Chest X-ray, PA view. Patient: 26 years old, sex F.
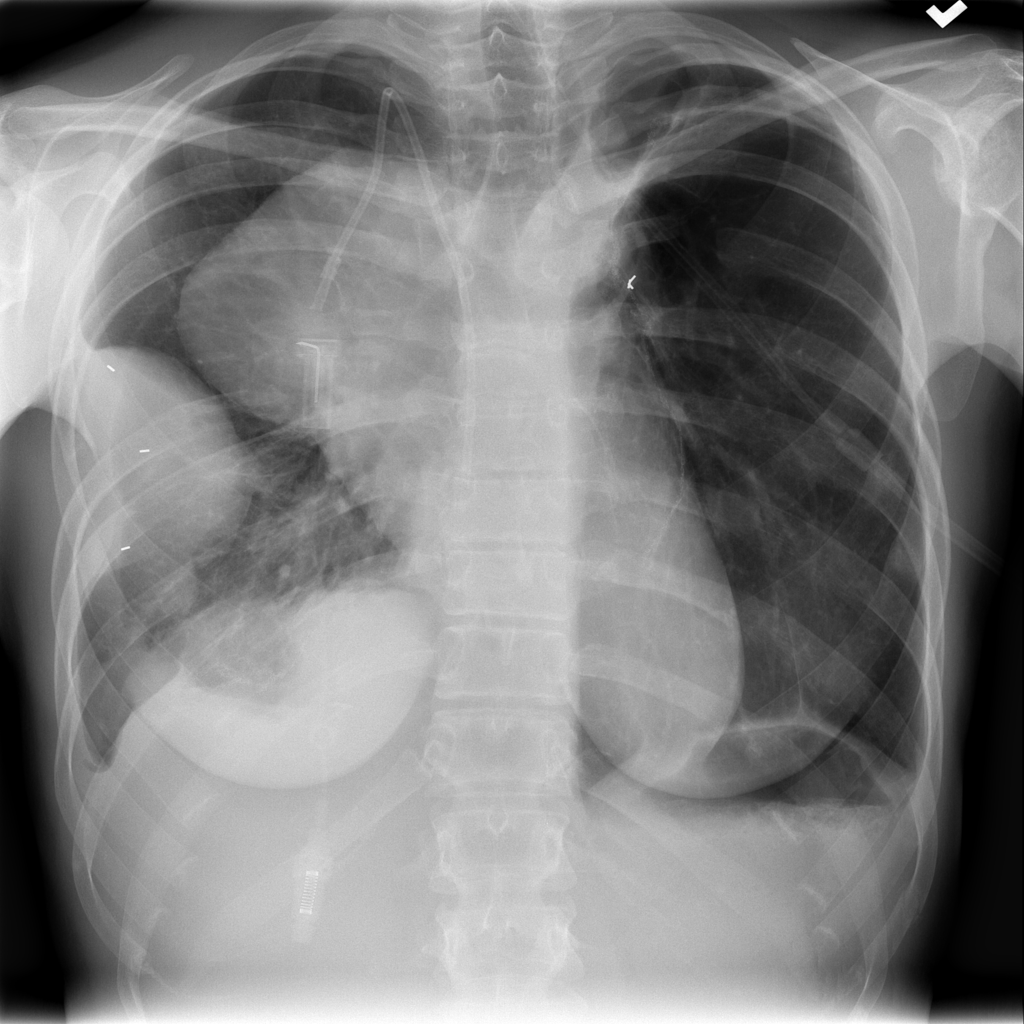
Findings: Mass